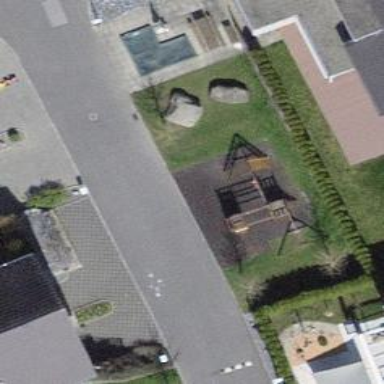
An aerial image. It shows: Playground area for leisure activities on the land.